Chest X-ray. View position: PA
Patient age: 24
Patient sex: F
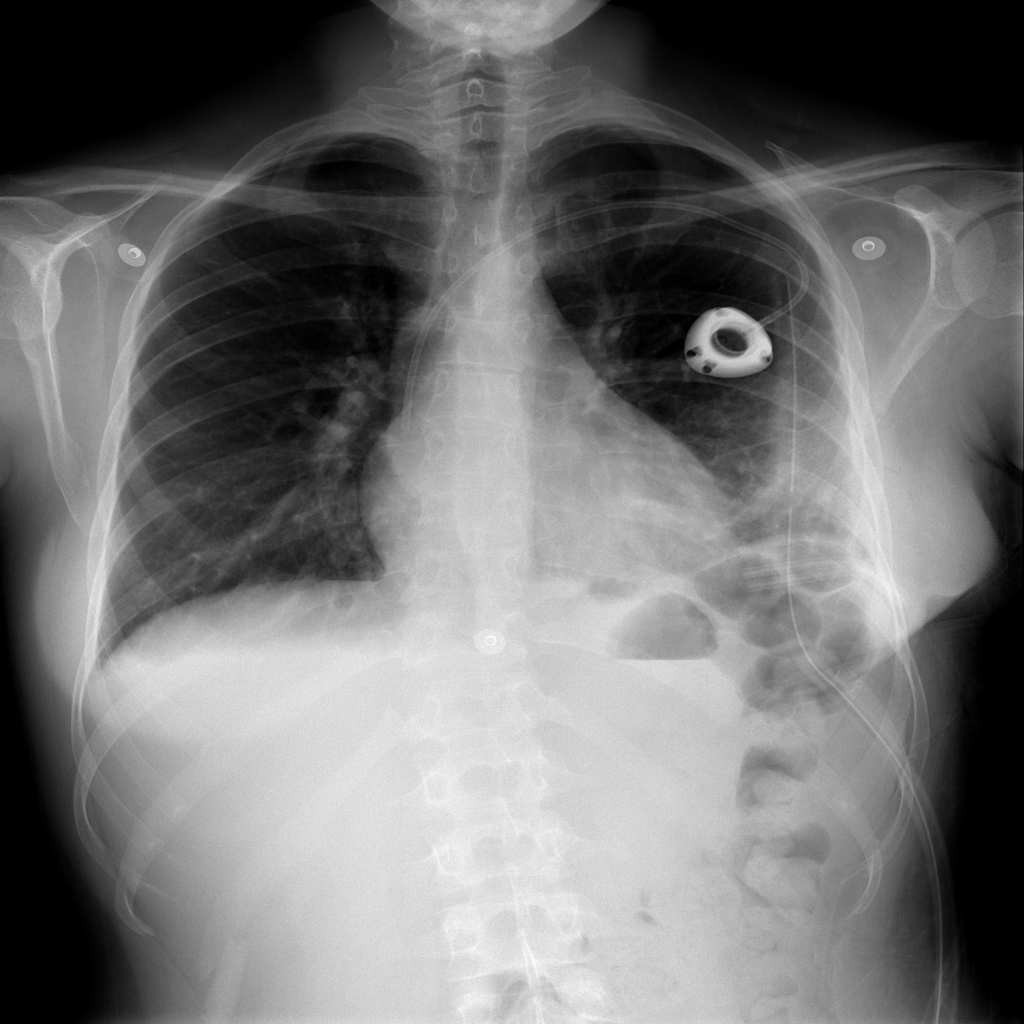
Finding: Pneumothorax